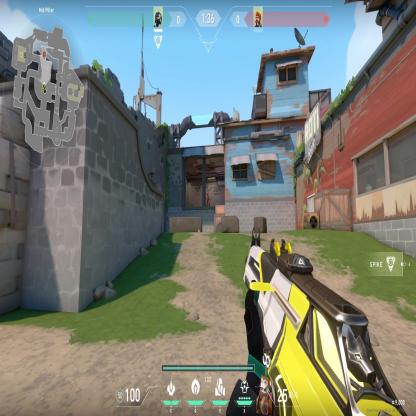
Label: enemy